Question: I have successfully created a working AlertDialog for my Android application:
'''
public class MyClass extends DialogFragment{
@Override
public Dialog onCreateDialog(Bundle savedInstanceState) {
ArrayList selectedItems = new ArrayList();
AlertDialog.Builder builder = new AlertDialog.Builder(getActivity());
builder.setTitle(R.string.pick_toppings)
builder.setMultiChoiceItems(R.array.my_array, null, new DialogInterface.OnMultiChoiceClickListener() {
@Override
public void onClick(DialogInterface dialog, int which, boolean isChecked) {
if (isChecked) {
selectedItems.add(which);
} else if (selectedItems.contains(which)) {
selectedItems.remove(Integer.valueOf(which));
}
}
});
builder.setPositiveButton("OK", new DialogInterface.OnClickListener() {
@Override
public void onClick(DialogInterface dialog, int id) {
// do stuff here ...
}
});
builder.setNegativeButton("Cancel", new DialogInterface.OnClickListener() {
@Override
public void onClick(DialogInterface dialog, int id) {
// do stuff here ...
}
});
return builder.create();
}
}
'''
This MultiChoiceItems list is backed by an array in '/res/values/array.xml'
'''
<resources>
<array name="my_array">
<item>item 01</item>
<item>item 02</item>
<item>item 03</item>
<item>item 04</item>
<item>item 05</item>
</array>
</resources>
'''
From my Activity, I call the AlertDialog this way:
'''
MyClass myClass = new MyClass();
myClass.show(getSupportFragmentManager(), "My Dialog");
'''
What I want to do now is use a custom layout with the AlertDialog so that I can do things like alternate-row shading, custom buttons, and add an EditText so I can have an "other" option with the ability to fill in the "other".
After doing some googling, it looks like I need to create a new layout, and set the view of the AlertDialog to this layout. So, I created a layout:
'''
<LinearLayout xmlns:android="http://schemas.android.com/apk/res/android"
android:orientation="vertical"
android:layout_width="match_parent"
android:layout_height="match_parent">
<CheckBox
android:id="@+id/checkBox"
android:layout_width="wrap_content"
android:layout_height="wrap_content"
android:text="other"
android:textSize="18sp"/>
<EditText
android:id="@+id/editText"
android:layout_width="wrap_content"
android:layout_height="wrap_content"/>
</LinearLayout>
'''
Then I added this to my DialogFragment class:
'''
LayoutInflater layoutInflater = getActivity().getLayoutInflater();
View view = layoutInflater.inflate(R.layout.my_new_layout, null);
'''
then
'''
builder.setView(view);
'''
As you can guess, this did not work. The new CheckBox and EditText was inserted after my other checkboxes that were populated from my array, but it looks terrible, and I don't appear to have any control over the appearance of the checkboxes created from the array.
Like I said, I would like the ability to add this new CheckBox/EditText combination, as well as have the ability to customize the look of the entire AlertDialog.
I really want to use the array from '/res/values/array.xml' so that I do not have to hard code a new option if I want to add new items to the list.
Is what I am wanting to do possible? If so, some advice would be great.
Thanks
This is what I would like my AlertDialog to look/act like:

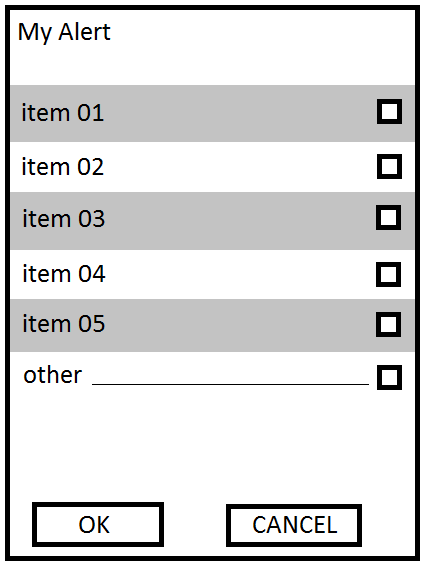
Answer: Ok, I finally figured this out on my own. Here is my resolution:
'''
<LinearLayout xmlns:android="http://schemas.android.com/apk/res/android"
android:orientation="vertical"
android:layout_width="match_parent"
android:layout_height="match_parent"
android:gravity="right">
</LinearLayout>
'''
'''
public class MyClass extends DialogFragment{
@Override
public Dialog onCreateDialog(Bundle savedInstanceState) {
String[] theOptions = getResources().getStringArray(R.array.options);
AlertDialog.Builder builder = new AlertDialog.Builder(getActivity());
builder.setTitle(R.string.pick_toppings)
LayoutInflater layoutInflater = getActivity().getLayoutInflater();
LinearLayout view = (LinearLayout) layoutInflater.inflate(R.layout.my_layout, null);
for(String option : theOptions){
CheckBox checkbox = new CheckBox(getContext());
checkbox.setText(option);
view.addView(checkbox);
}
LinearLayout otherLinearLayout = new LinearLayout(getContext());
otherLinearLayout.setOrientation(LinearLayout.HORIZONTAL);
otherLinearLayout.setLayoutParams(new LinearLayout.LayoutParams(ViewGroup.LayoutParams.MATCH_PARENT, ViewGroup.LayoutParams.MATCH_PARENT));
otherLinearLayout.setId(R.id.otherLinearLayout);
CheckBox otherCheckBox = new CheckBox(getContext());
otherCheckBox.setText("other");
otherCheckBox.setId(R.id.otherCheckBox);
EditText otherEditText = new EditText(getContext());
otherEditText.setId(R.id.otherEditText);
otherLinearLayout.addView(otherCheckBox);
otherLinearLayout.addView(otherEditText);
view.addView(otherLinearLayout);
builder.setView(view);
builder.setPositiveButton("OK", new DialogInterface.OnClickListener() {
@Override
public void onClick(DialogInterface dialog, int id) {
// do stuff here ...
}
});
builder.setNegativeButton("Cancel", new DialogInterface.OnClickListener() {
@Override
public void onClick(DialogInterface dialog, int id) {
// do stuff here ...
}
});
return builder.create();
}
}
'''